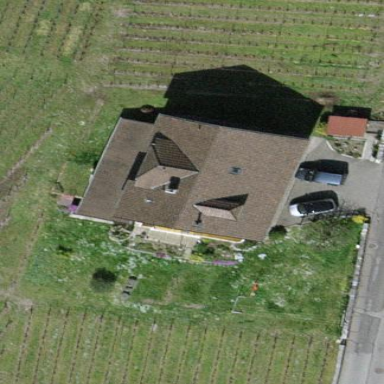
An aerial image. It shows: Detached building.